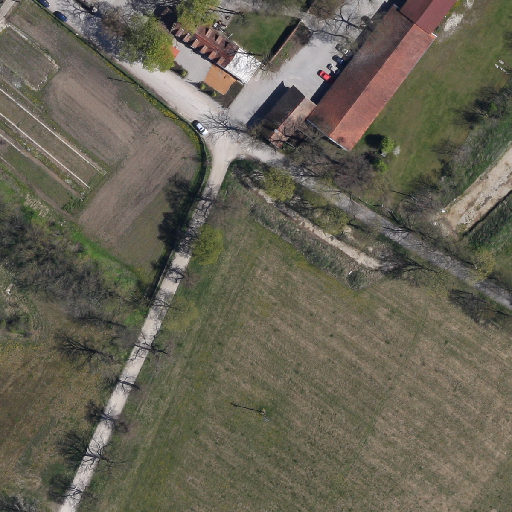
Referring expression: paved road